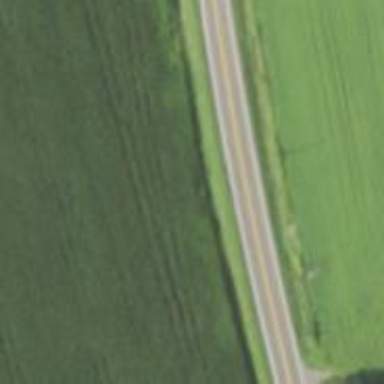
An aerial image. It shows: Primary highway.